Question: How to create this html layout using div tags? I'm trying this code. But it is not working. How should i position my leftbottom div? What is wrong on my code? Please help me......... Hurry..... thanks
'''
<html>
<head>
<style>
.container{
margin-left: auto;margin-right: auto;
width: 1000px;
}
.leftupper{
width: 350px;
height: 241px;
background: red;
float: left;
clear: right;
}
.gallery{
width: 630px;
height: 600px;
background: red;
float: left;
margin-left: 10px;
margin-right: 10px;
}
.leftbottom{
width: 350px;
height: 200px;
float: left;
background-color: red
}
</style>
</head>
<body>
<div class="container">
<div class="leftupper">
</div>
<div class="gallery"></div>
<div class="leftbottom"></div>
</div>
</body>
</html>
'''

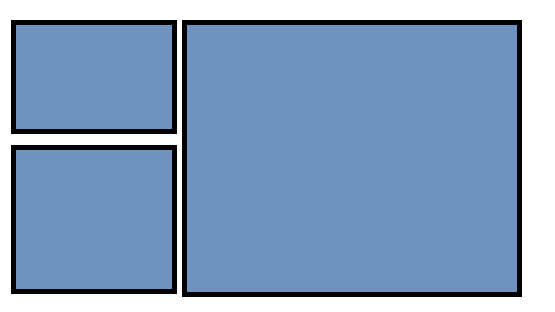
Answer: Try to change
'''
.gallery{
width: 630px;
height: 600px;
background: red;
float: left;
margin-left: 10px;
margin-right: 10px;
}
'''
To
'''
.gallery{
width: 630px;
height: 600px;
background: red;
float: right;
margin-left: 10px;
margin-right: 10px;
}
'''
<URL>